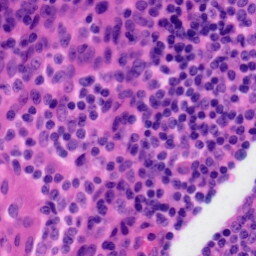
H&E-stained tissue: Tonsil